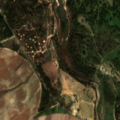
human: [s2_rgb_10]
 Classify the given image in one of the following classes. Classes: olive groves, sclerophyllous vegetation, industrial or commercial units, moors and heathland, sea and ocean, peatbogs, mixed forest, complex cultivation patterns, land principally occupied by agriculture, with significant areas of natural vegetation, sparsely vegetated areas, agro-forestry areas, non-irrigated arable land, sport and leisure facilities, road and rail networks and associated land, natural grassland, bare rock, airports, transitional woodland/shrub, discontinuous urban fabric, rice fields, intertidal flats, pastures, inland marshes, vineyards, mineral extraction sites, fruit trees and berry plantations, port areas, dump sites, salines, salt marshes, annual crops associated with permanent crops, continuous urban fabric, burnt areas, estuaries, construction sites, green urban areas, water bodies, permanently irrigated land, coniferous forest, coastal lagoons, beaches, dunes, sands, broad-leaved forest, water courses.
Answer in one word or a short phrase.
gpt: permanently irrigated land, agro-forestry areas, transitional woodland/shrub, water bodies